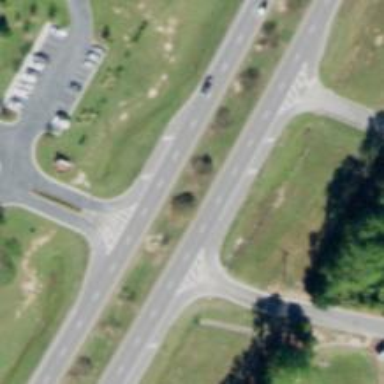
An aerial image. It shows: Trunk expressway with asphalt surface. It is dual carriageway.